Question: I using following code to calculate the account bill , but when my records turn to 100k my app return time out error, let me know how could I rewrite it to increase performance ???
NOTE:
I have debit and credit records and my result is BALANCE and STATUS .

'''
declare @lbalance decimal=0 , @credit decimal=0 , @debit decimal=0 , @new_balance decimal=0,@balance decimal=0
DECLARE q1_cursor CURSOR DYNAMIC for select debit,credit,balance,[status] from #t1
open q1_cursor
fetch next from q1_cursor into @debit,@credit,@lbalance,@st
while @@fetch_status=0
begin
set @new_balance=@new_balance+isnull(@credit,0)-isnull(@debit,0)
if(@new_balance>1)
begin
set @st='creditor'
set @balance=@new_balance
end
else
begin
set @st='debtor'
set @balance=@new_balance*-1
end
update #t1 set balance=@balance,[status]=@st where current of q1_cursor
fetch next from q1_cursor into @debit,@credit,@lbalance,@st
end
close q1_cursor
deallocate q1_cursor
select * from #t1
'''
I rewrite your code like following but , I get ERROR ! "Types don't match between the anchor and the recursive part in column "Balance" of recursive query "HierarchicalCTE"." what should I do??
'''
with HierarchicalCTE (ID,Date, Debit, Credit, Balance, [Status]) As
(
select ID,Date, Debit, Credit, Balance, [Status]
from #t1
where ID = 1
union all
select tbl.ID,tbl.Date, tbl.Debit, tbl.Credit
, Balance=(case when ((tbl.Debit > 0 and cte.[Status] = 'debtor') or (tbl.Credit > 0 and cte.[Status] = 'creditor')) then abs(cte.Balance + tbl.Debit)
when tbl.Debit > 0 and cte.[Status] = 'creditor' then abs(cte.Balance - tbl.Debit)
else abs(cte.Balance - tbl.Credit)
end)
, cast(case when ((tbl.Debit > 0 and cte.[Status] = 'debtor') or (tbl.Debit > 0 and tbl.Debit > cte.Balance)) then 'debtor'
else 'creditor'
end as char(20)) as [Status]
from #t1 tbl
inner join HierarchicalCTE cte
on tbl.ID = cte.ID+1
)
select * from HierarchicalCTE
'''
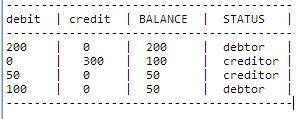
Answer: Assumption is your starting row has 'debit = 200, credit = 0, balance = 200, status = debtor' and you want to enter values into balance and status for the remainder of the rows.
example of using Common Table Expression (CTE) based on assumption and there is an ID column in the table ..
'''
declare @tbl table (id int, debit money, credit money, balance money, [status] varchar(20))
insert into @tbl (id, debit, credit, balance, [status])
values (1, 200, 0, 200, 'debtor')
, (2, 0, 300, 0, '')
, (3, 50, 0, 0, '')
, (4, 100, 0, 0, '')
; with cte (id, debit, credit, balance, [status])
as
(
select id, debit, credit, balance, [status]
from @tbl
where id = 1
union all
select tbl.id, tbl.debit, tbl.credit
, case when ((tbl.debit > 0 and cte.[status] = 'debtor') or (tbl.credit > 0 and cte.[status] = 'creditor')) then abs(cte.balance + tbl.debit)
when tbl.debit > 0 and cte.[status] = 'creditor' then abs(cte.balance - tbl.debit)
else abs(cte.balance - tbl.credit)
end as balance
, cast(case when ((tbl.debit > 0 and cte.[status] = 'debtor') or (tbl.debit > 0 and tbl.debit > cte.balance)) then 'debtor'
else 'creditor'
end as varchar(20)) as [status]
from @tbl tbl
inner join cte cte
on tbl.id = cte.id + 1
)
select * from cte
'''
initial data..
'id debit credit balance status 1 200.00 0.00 200.00 debtor 2 0.00 300.00 0.00 3 50.00 0.00 0.00 4 100.00 0.00 0.00'
result ..
'id debit credit balance status 1 200.00 0.00 200.00 debtor 2 0.00 300.00 100.00 creditor 3 50.00 0.00 50.00 creditor 4 100.00 0.00 50.00 debtor'